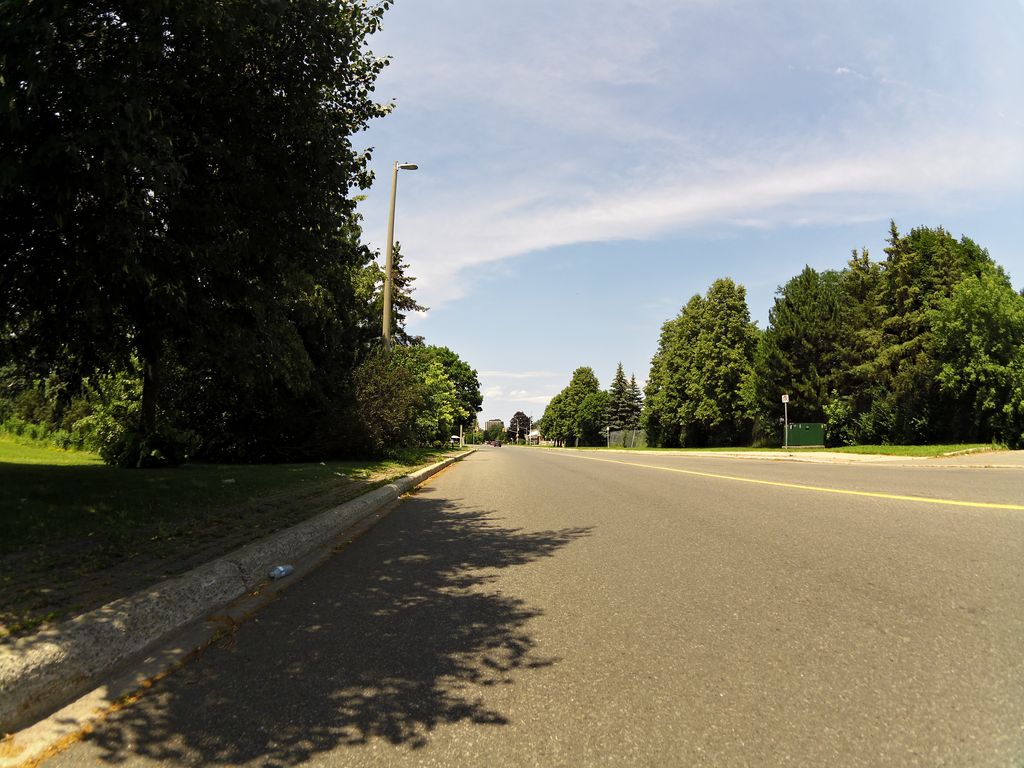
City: ottawa-gatineau